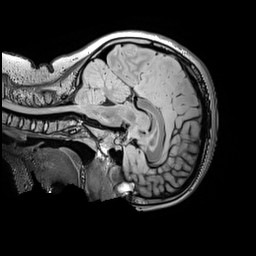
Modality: FLAIR
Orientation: sagittal
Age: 12
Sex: female
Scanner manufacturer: siemens
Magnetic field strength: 3 T
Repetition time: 5 s
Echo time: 0.388 s